Question: I have a 'B' column which have many rows of record and by default are empty. Now I would like it if someone keys in any integer into the record lets say on cell 'B1', it should compute as
'''
integer value of cell * (-20)
'''
The -20 modifier is stored in lets say 'Z1'. Any value keyed in in B1,B12... Bn should computed the same way as above. How can I do this ?
Excpected result

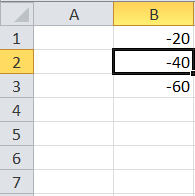
Answer: Yes, use the 'Change' event, but you need to take a few things into account:
1. What if the user pastes several values?
2. What if the user enters a formula?
3. What if the user deletes some data?
---
This version takes these things into account
'''
Private Sub Worksheet_Change(ByVal Target As Range)
Dim rng As Range
Dim cl As Range
Application.EnableEvents = False
Set rng = Intersect(Me.Columns(2), Target)
If Not rng Is Nothing Then
For Each cl In rng.Cells
If Not IsEmpty(cl) Then
If Not cl.HasFormula Then
cl.Value = cl.Value * Me.Range("Z1")
End If
End If
Next
End If
Application.EnableEvents = True
End Sub
'''